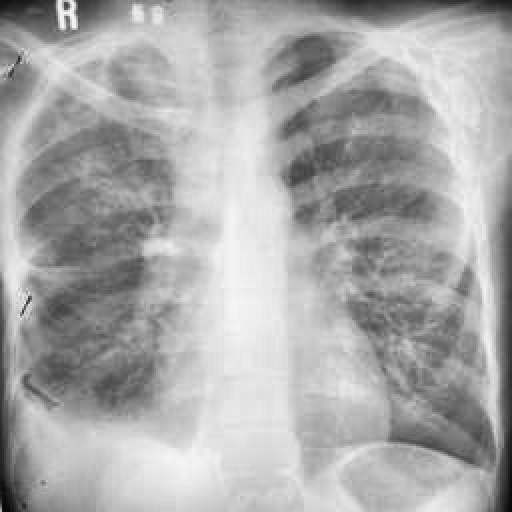
Finding: TUBERCULOSIS